Field crop: maize
Growth stage: 2
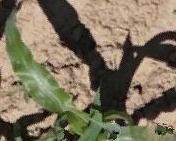
Species: maize